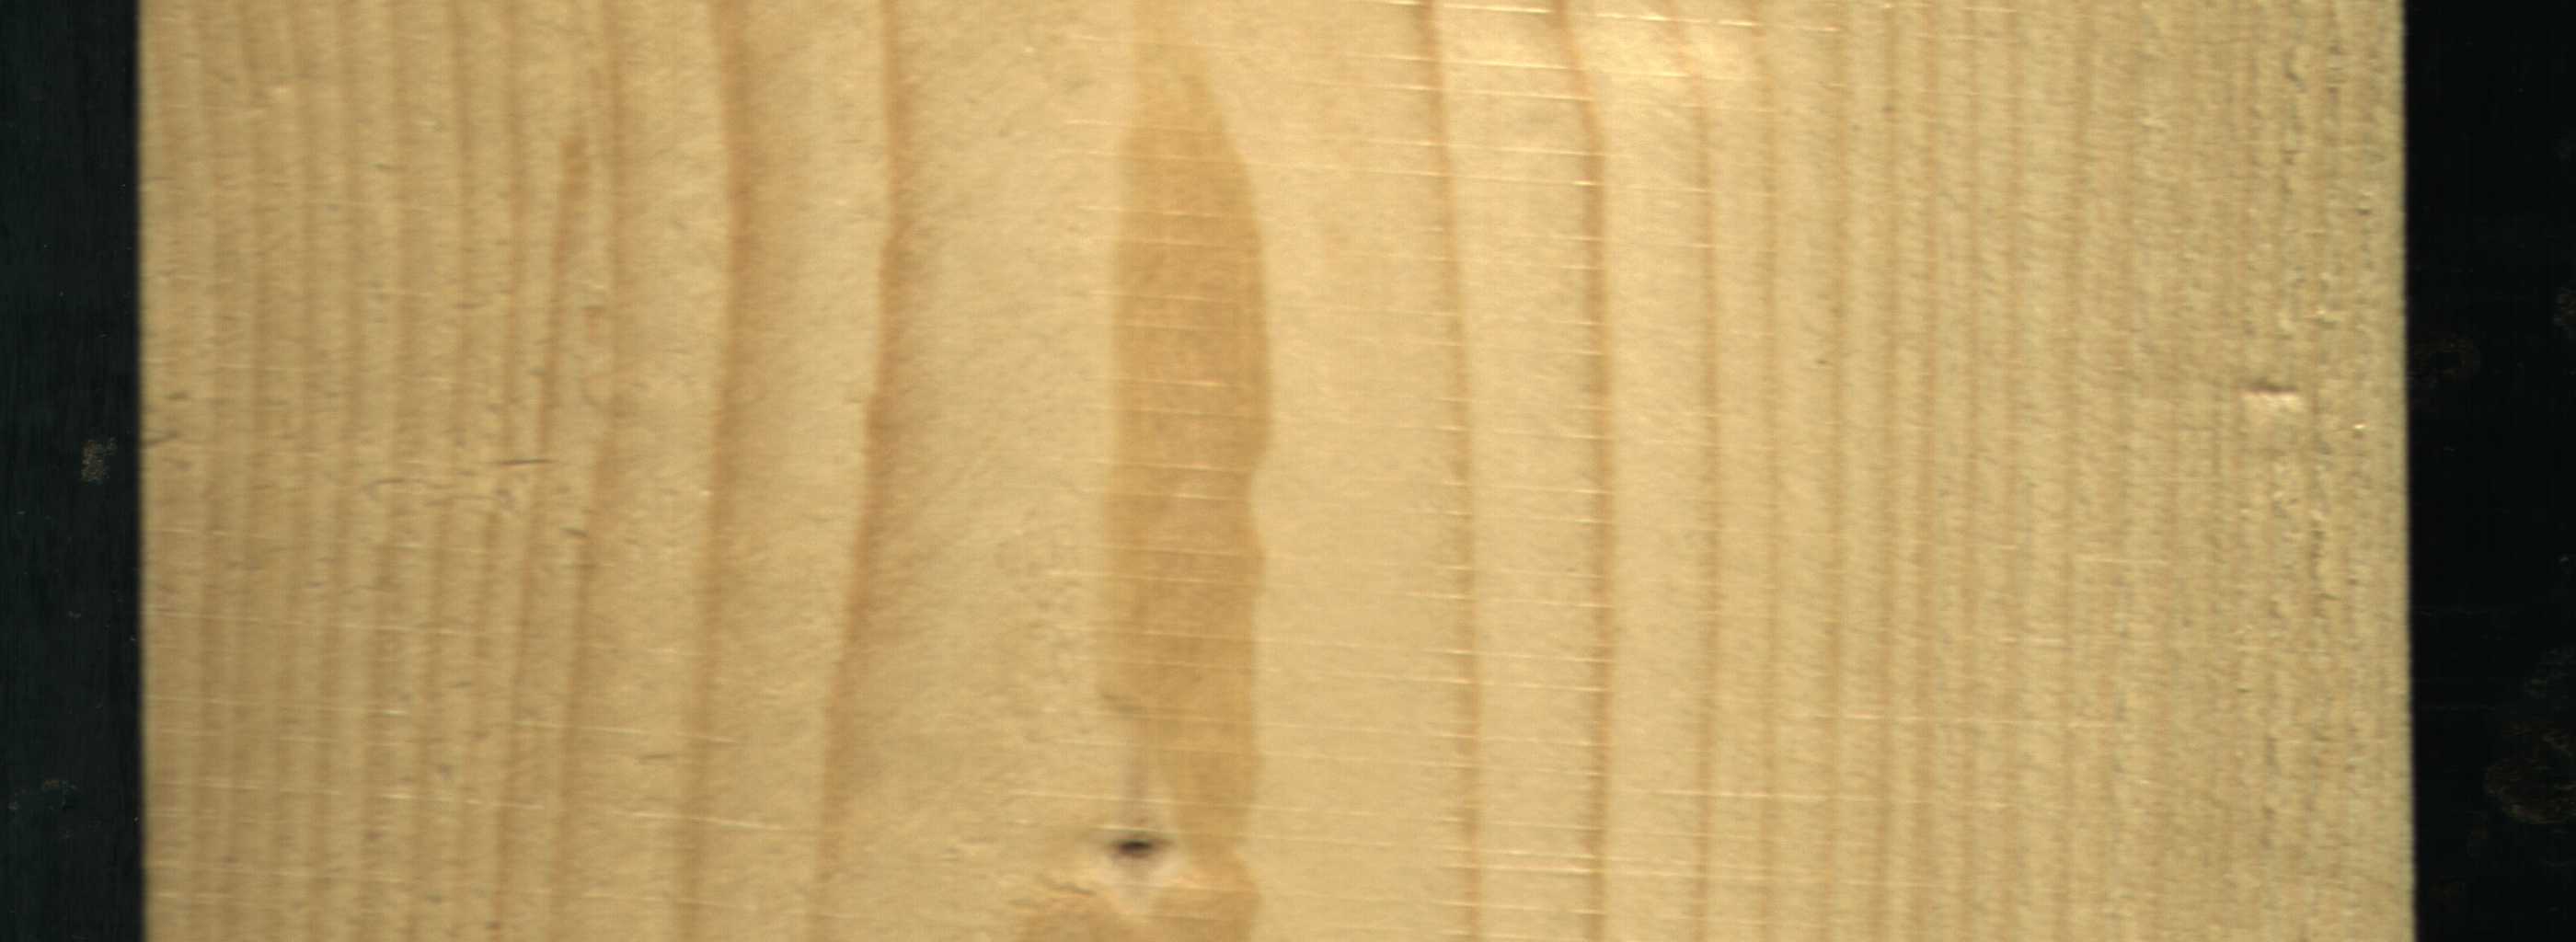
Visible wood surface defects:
Live_Knot